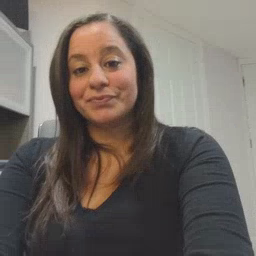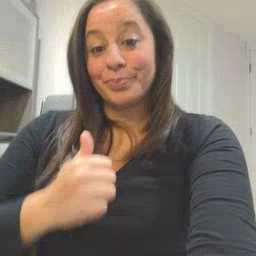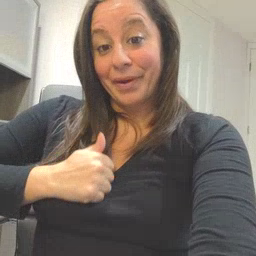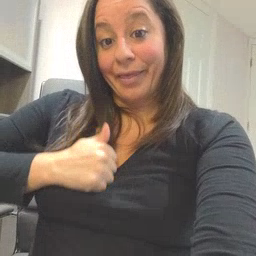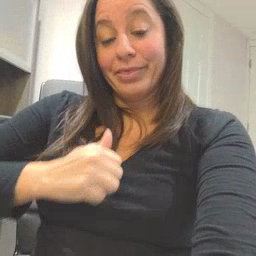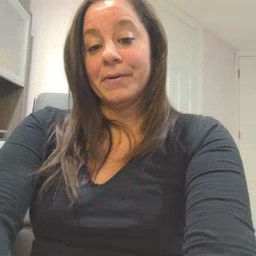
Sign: bath